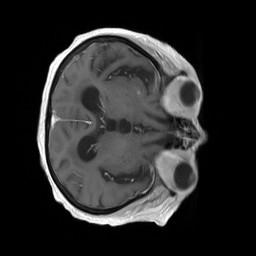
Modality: T1w
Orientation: axial
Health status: ill
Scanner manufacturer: siemens
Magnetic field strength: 3 T
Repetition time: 0.343 s
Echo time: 0.0026 s